Question: Count the number of objects in the diagram.
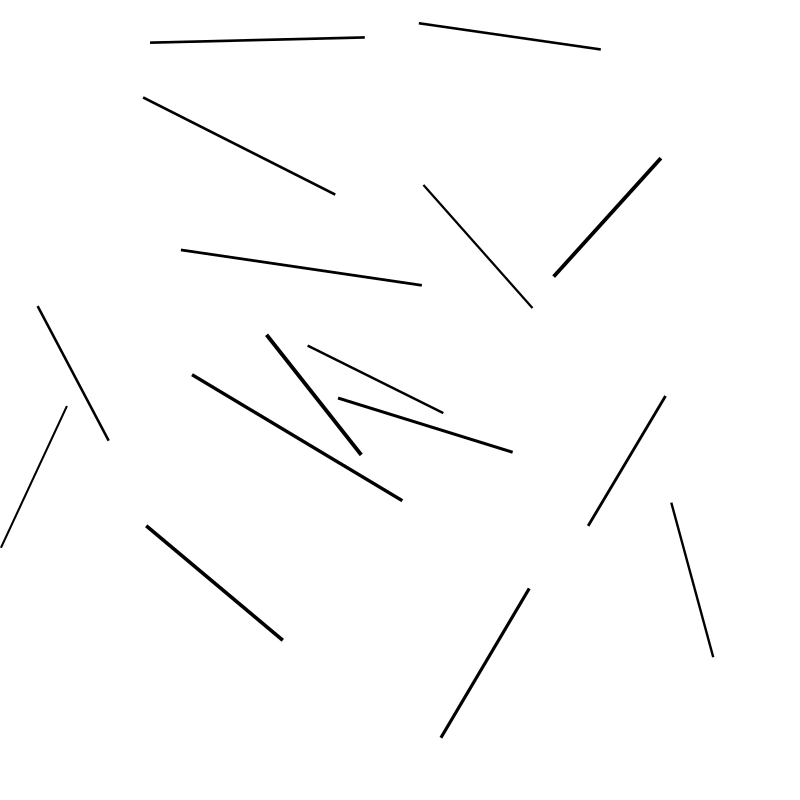
Answer: 16